Question: I have two dataframes, and I would like to retrieve only the information of one of the dataframes, which is not found in the inner join, see the picture:

I have tried several ways: Inner join and filtering the rows that return at least one null, all the types of joins described on the docs for but failed to do obtain the results from just one join.
Can anybody help?
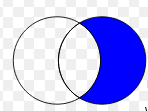
Answer: This is called right excluding join and you can do like below
'''
df1.join(df2,df1("column1")===df2("column2"),"right_outer").filter("column1 is null").show
'''